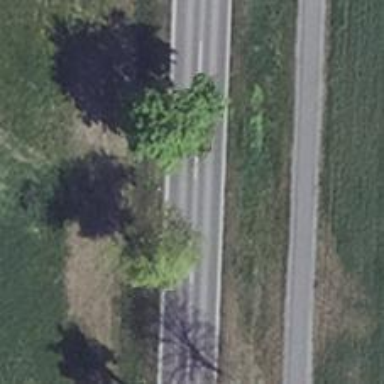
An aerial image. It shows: Primary road with asphalt surface.